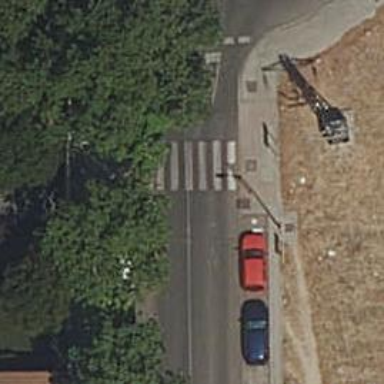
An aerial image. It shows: Uncontrolled road crossing.